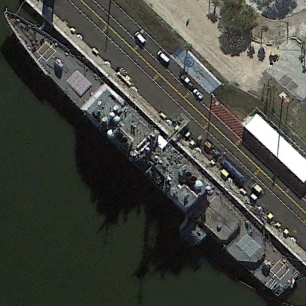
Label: cruiser